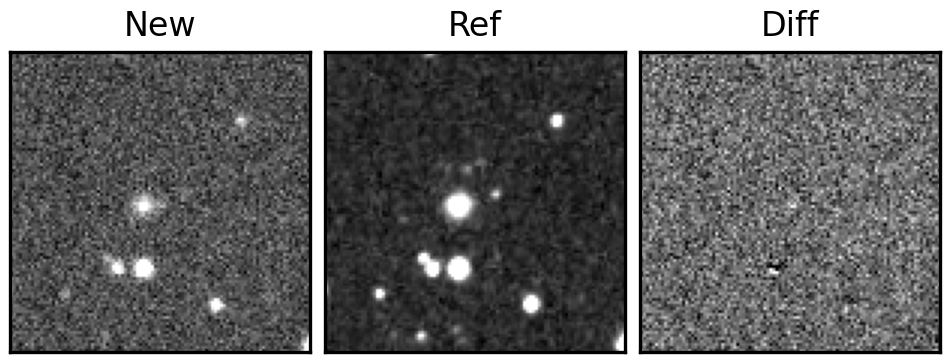
Label: real